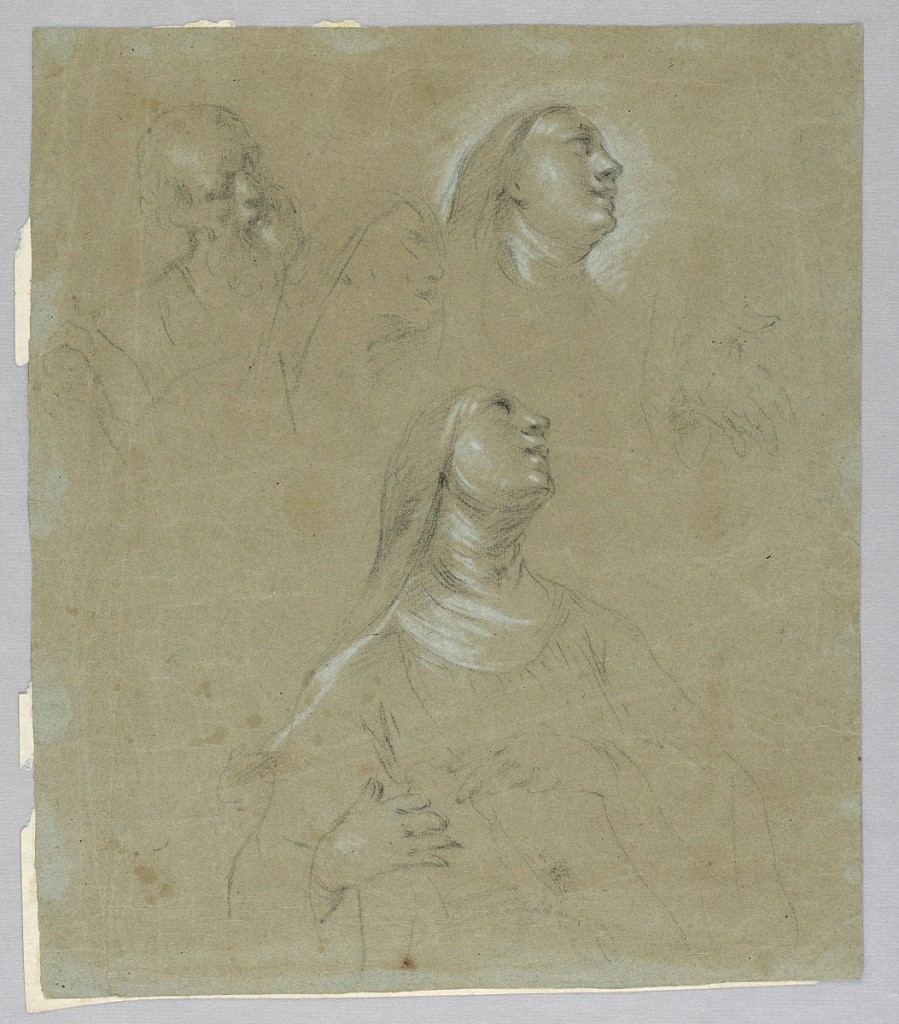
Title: Studies for Holy Figures
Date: ca. 1650
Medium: Clack crayon, white heightening on gray paper
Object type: Drawing
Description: The bust of a bearded elderly man; the head of a woman with shawl in agony, possibly Mary; the head of a nun looking upwards; a left hand; the upper part of a nun's body, pulling aside her clothes to receive the wound.